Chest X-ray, PA view. Patient: 58 years old, sex F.
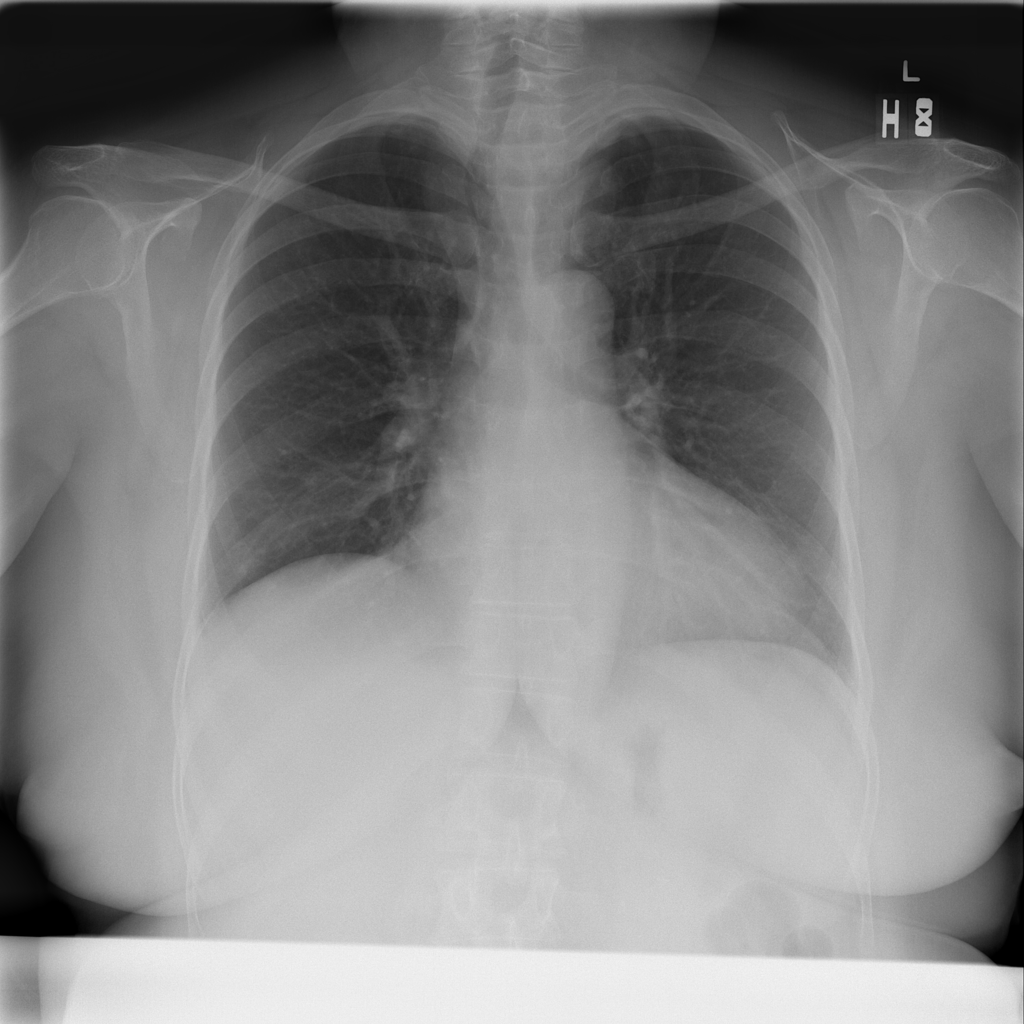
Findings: No Finding